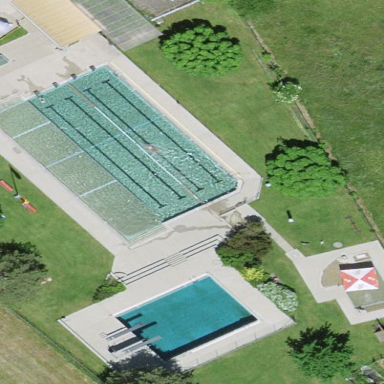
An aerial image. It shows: Swimming pool area designated for leisure and sports activities.